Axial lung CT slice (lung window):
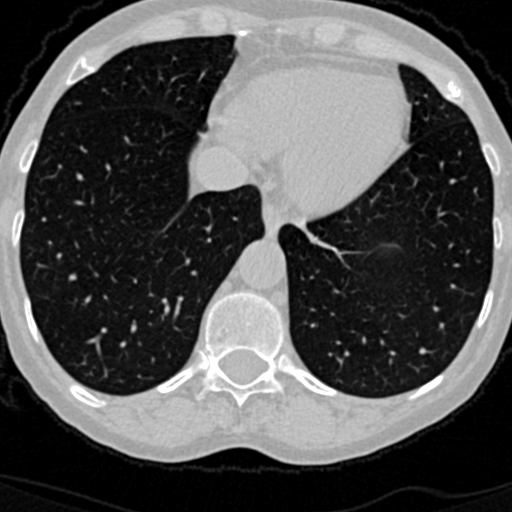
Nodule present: no